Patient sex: M
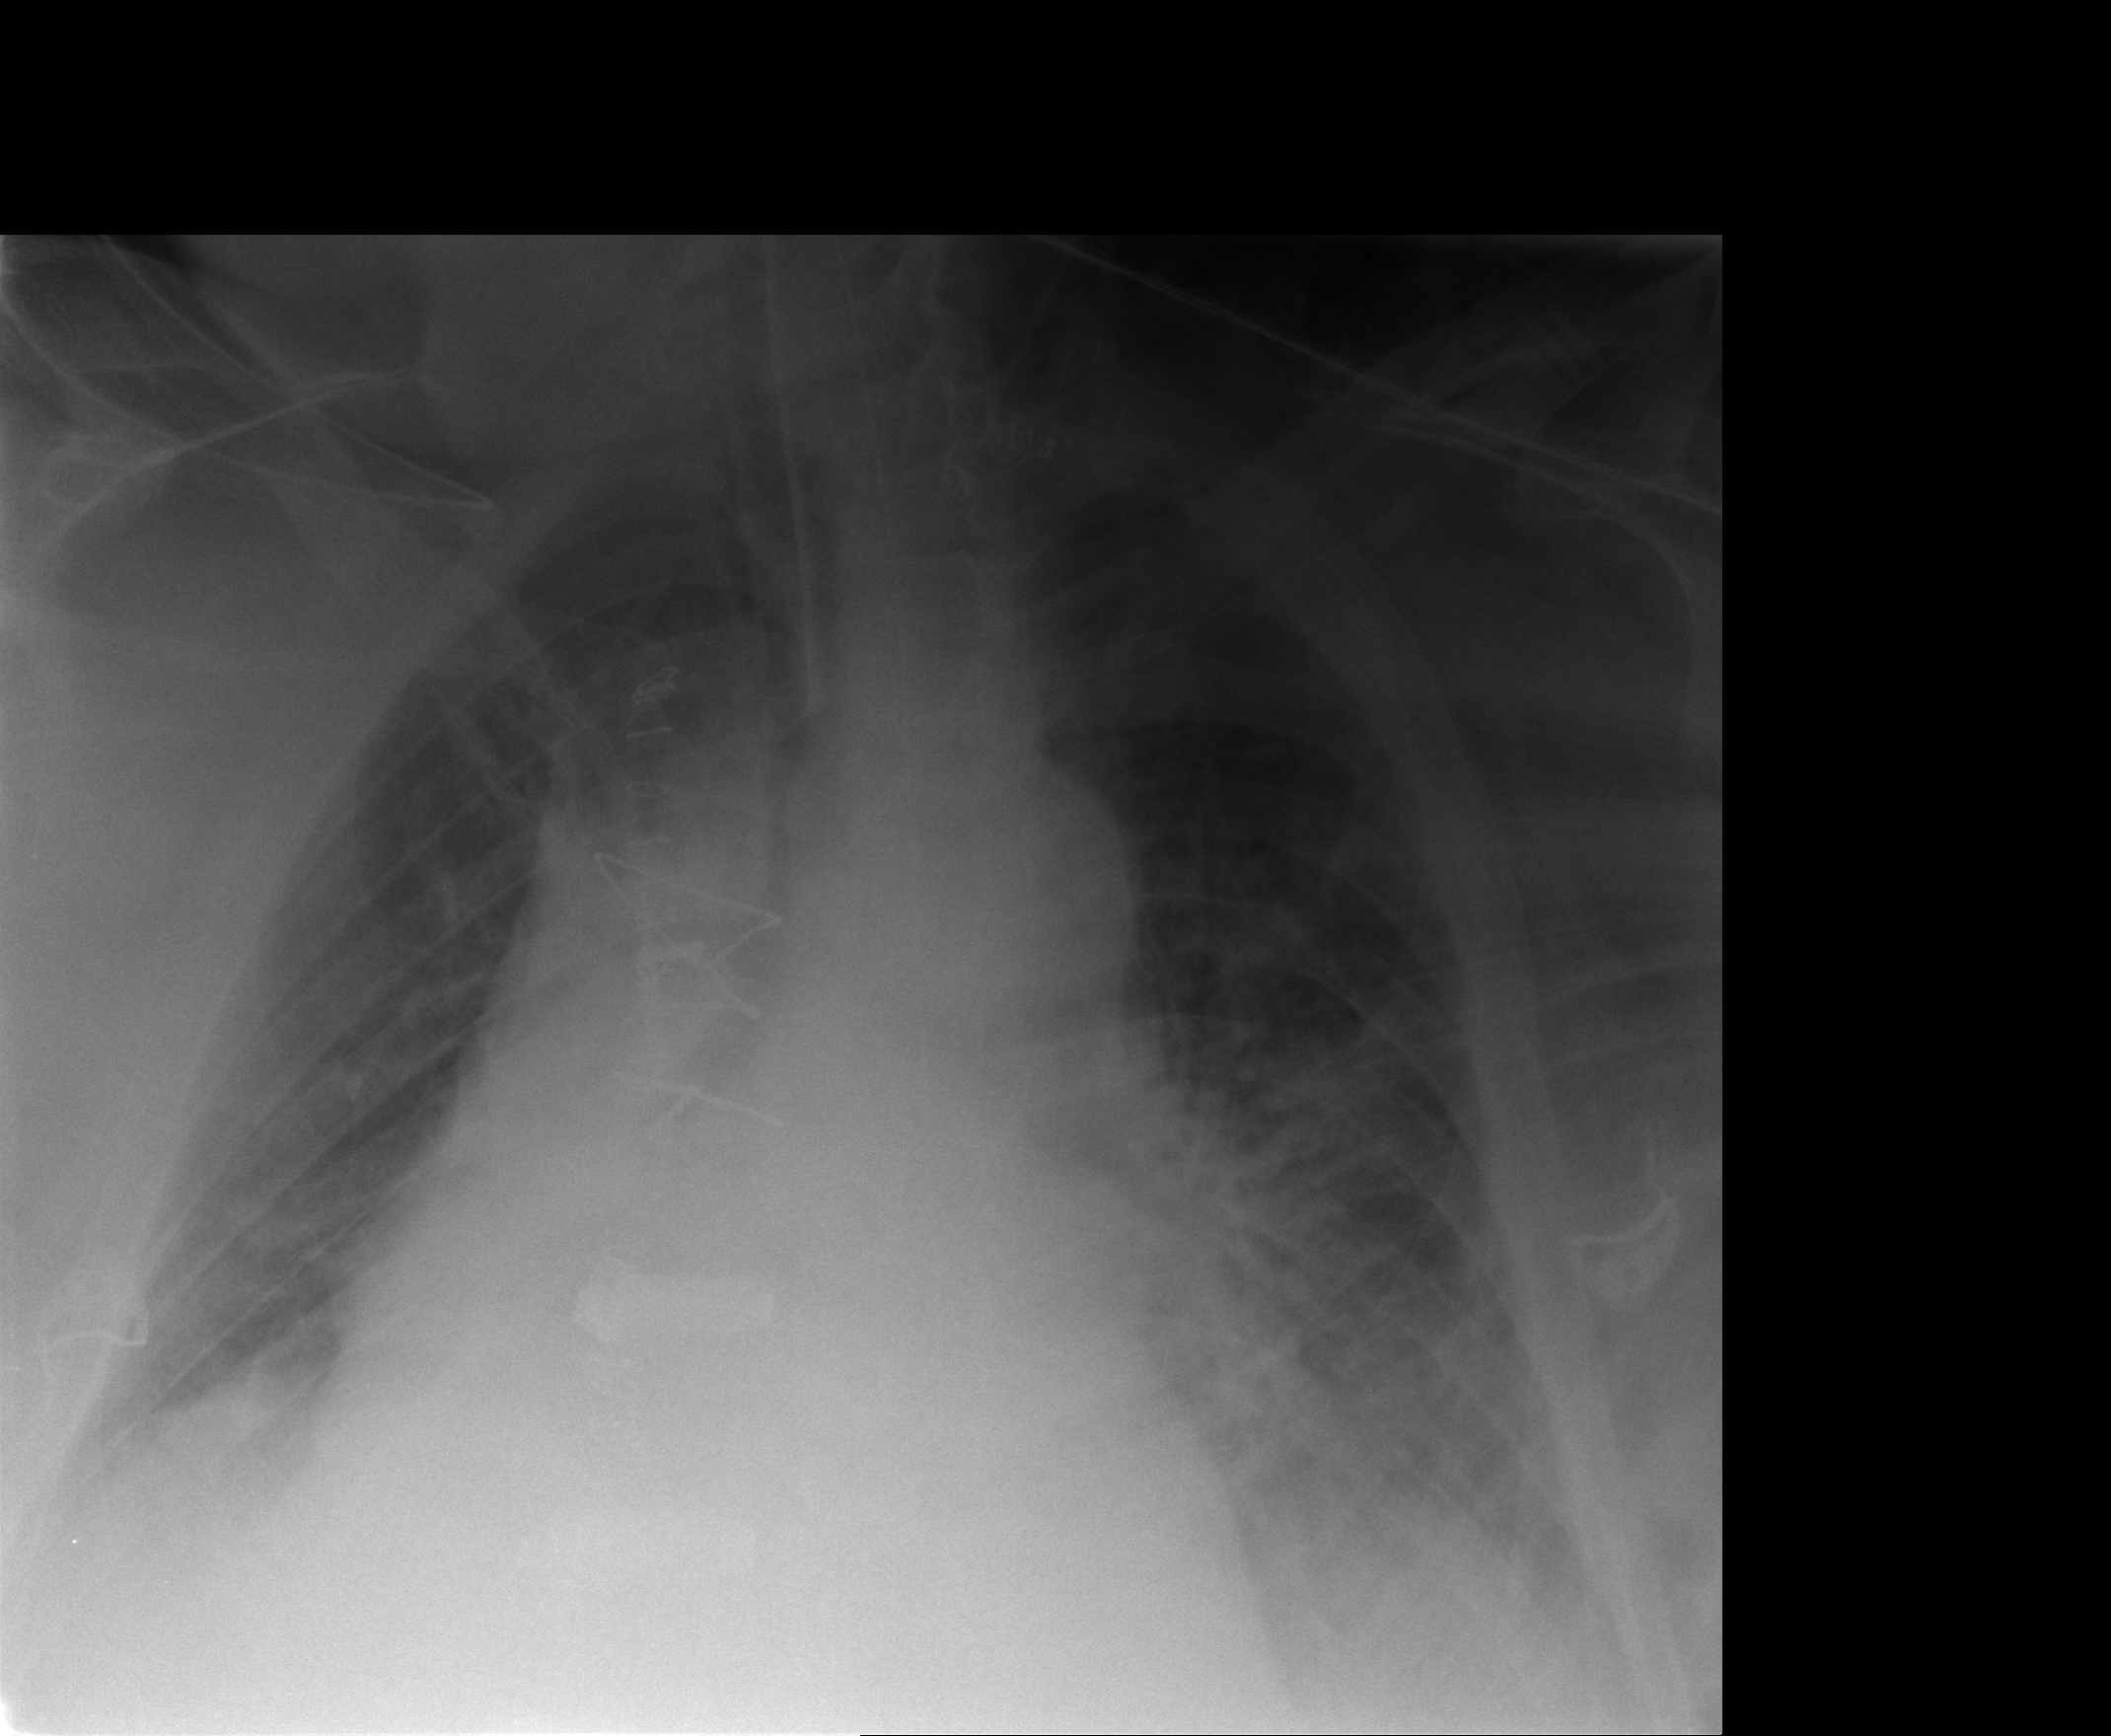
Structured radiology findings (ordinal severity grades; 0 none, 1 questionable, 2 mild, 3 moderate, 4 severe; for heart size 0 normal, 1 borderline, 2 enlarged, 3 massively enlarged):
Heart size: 3
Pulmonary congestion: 2
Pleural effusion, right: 0
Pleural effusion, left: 1
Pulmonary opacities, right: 0
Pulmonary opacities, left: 1
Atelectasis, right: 2
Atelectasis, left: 2